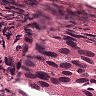
Metastatic tissue present: yes